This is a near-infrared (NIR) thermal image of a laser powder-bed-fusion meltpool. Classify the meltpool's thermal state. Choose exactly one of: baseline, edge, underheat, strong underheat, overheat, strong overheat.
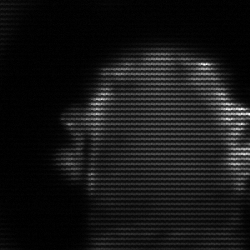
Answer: baseline